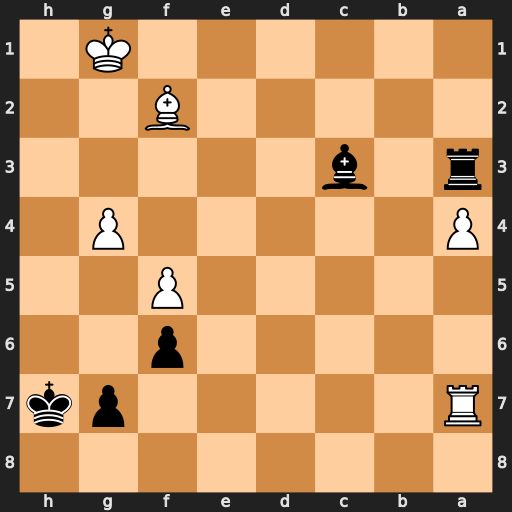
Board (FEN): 8/R5pk/5p2/5P2/P5P1/r1b5/5B2/6K1
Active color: b
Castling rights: -
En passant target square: -
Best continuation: Ra1+ Kg2 Ra2 Re7 Bd4